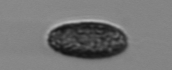
Label: Pseudochattonella_farcimen